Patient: sex M, age 51
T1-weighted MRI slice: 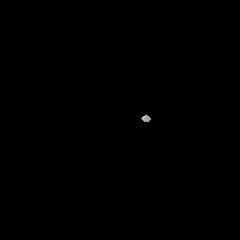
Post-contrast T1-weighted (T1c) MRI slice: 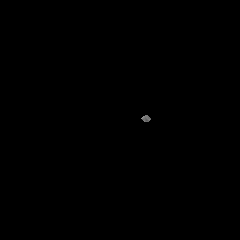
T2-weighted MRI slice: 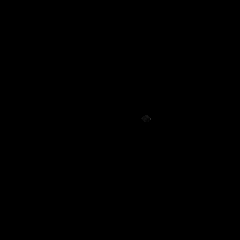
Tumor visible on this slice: no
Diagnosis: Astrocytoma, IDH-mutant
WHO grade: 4